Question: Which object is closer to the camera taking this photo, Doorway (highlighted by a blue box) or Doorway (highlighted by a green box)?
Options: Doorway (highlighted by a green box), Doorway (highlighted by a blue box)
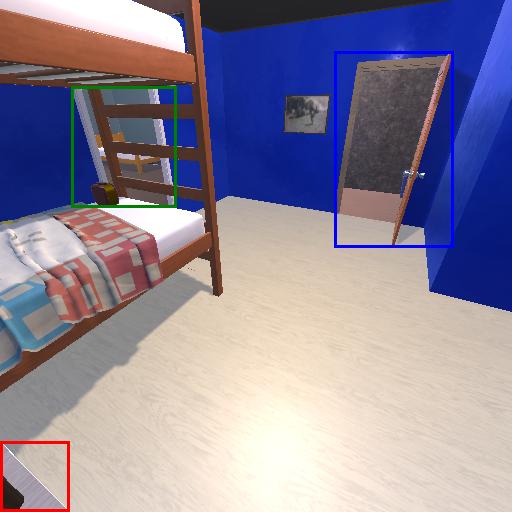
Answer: Doorway (highlighted by a green box)